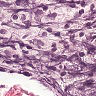
Metastatic tissue present: no